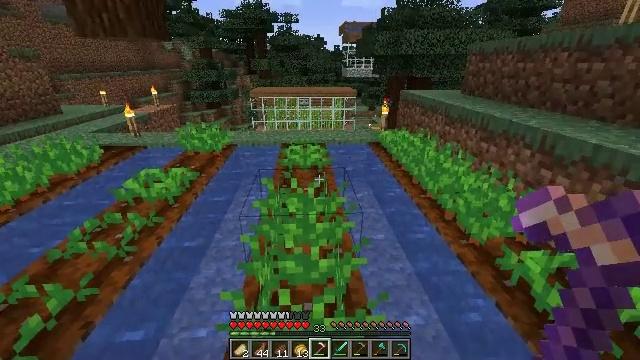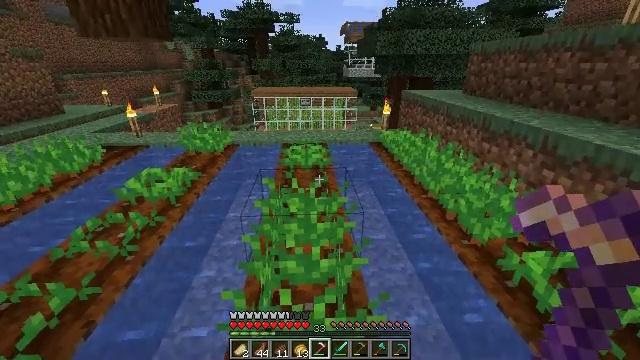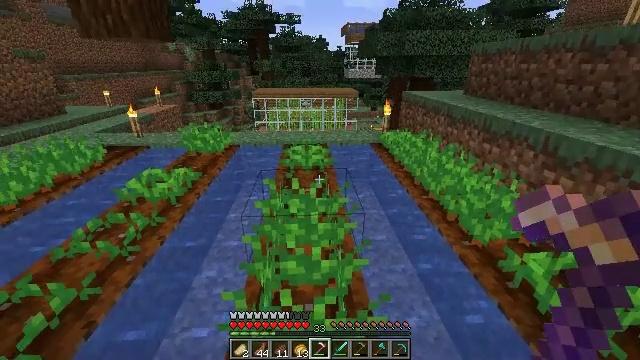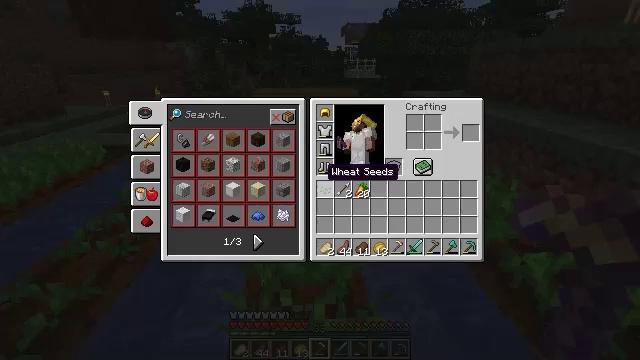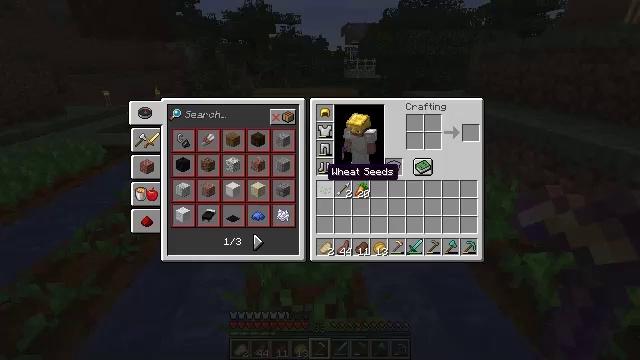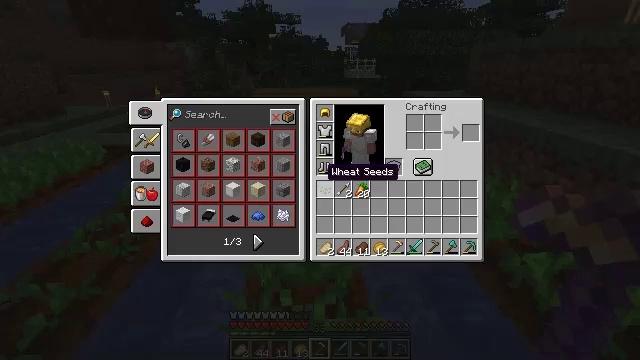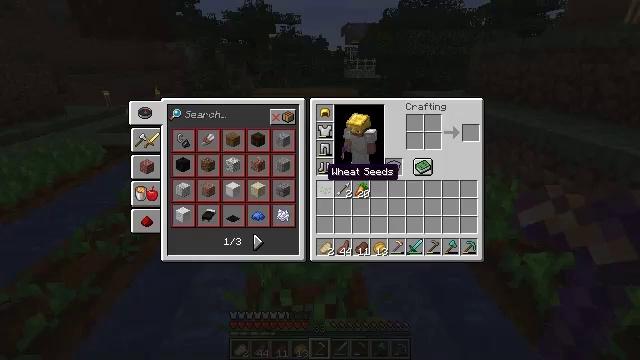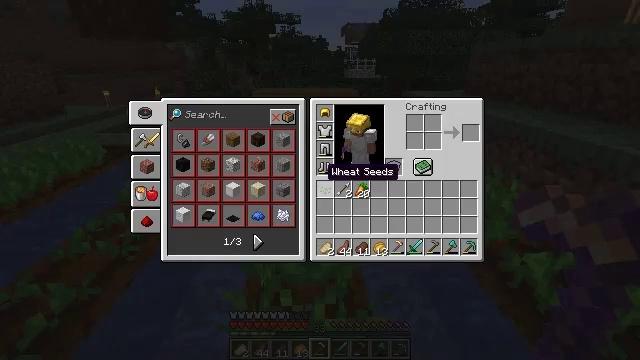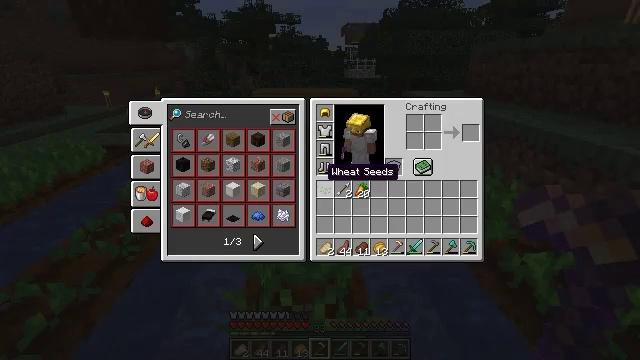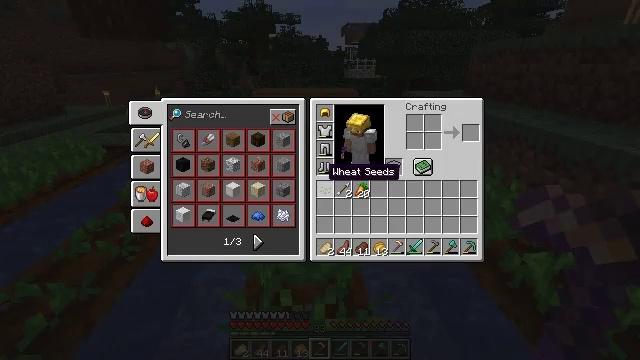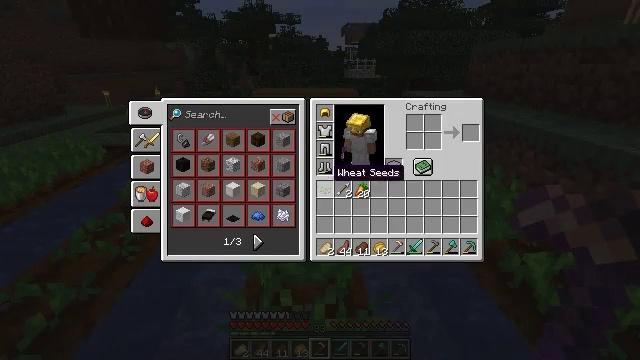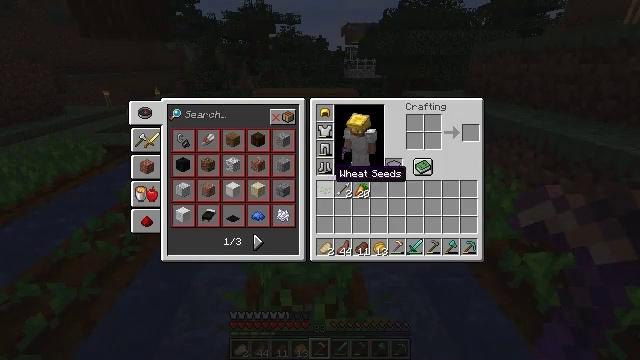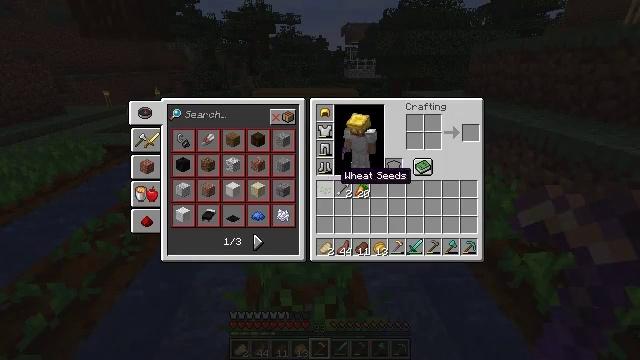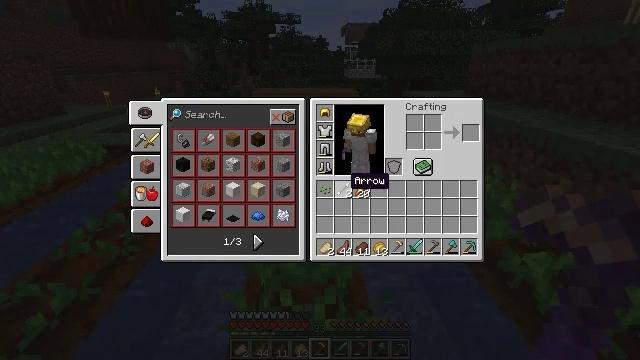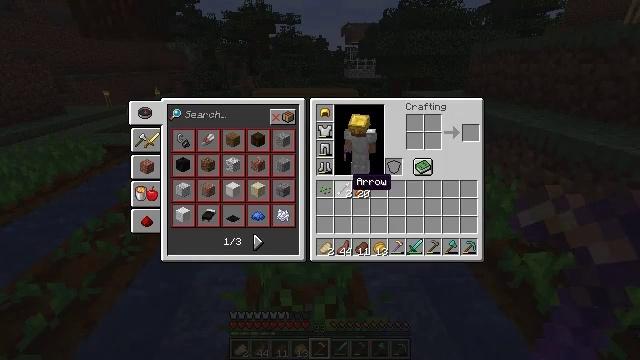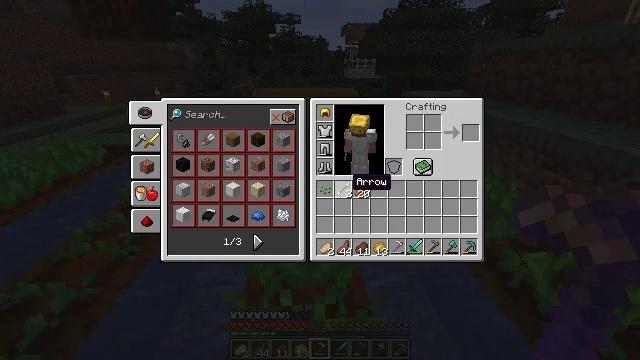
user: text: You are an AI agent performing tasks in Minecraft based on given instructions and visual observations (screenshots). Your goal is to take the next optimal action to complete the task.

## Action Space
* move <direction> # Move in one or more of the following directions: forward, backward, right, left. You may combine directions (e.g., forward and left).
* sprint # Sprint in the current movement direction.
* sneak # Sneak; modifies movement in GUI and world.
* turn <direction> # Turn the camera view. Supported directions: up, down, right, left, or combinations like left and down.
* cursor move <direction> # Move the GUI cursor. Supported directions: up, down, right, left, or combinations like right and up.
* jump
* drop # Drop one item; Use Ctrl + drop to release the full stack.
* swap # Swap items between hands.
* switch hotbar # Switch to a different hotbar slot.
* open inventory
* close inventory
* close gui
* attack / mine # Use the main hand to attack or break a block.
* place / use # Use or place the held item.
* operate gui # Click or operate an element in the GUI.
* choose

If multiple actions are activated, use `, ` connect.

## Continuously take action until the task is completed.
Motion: motion action
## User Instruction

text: Dig up carrots from the soil.
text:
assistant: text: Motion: no_op
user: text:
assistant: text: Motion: no_op
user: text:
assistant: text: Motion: open inventory
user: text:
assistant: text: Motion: open inventory
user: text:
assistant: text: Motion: open inventory
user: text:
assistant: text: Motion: no_op
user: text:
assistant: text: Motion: no_op
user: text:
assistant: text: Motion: no_op
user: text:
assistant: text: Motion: no_op
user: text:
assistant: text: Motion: no_op
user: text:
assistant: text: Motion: no_op
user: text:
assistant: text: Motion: no_op
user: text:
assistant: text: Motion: turn right
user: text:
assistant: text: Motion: no_op
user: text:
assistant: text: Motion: no_op
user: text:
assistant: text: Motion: no_op
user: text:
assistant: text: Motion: no_op
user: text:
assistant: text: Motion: no_op
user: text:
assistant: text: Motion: no_op
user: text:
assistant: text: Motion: no_op
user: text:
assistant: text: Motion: no_op
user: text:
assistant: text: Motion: no_op
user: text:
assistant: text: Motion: no_op
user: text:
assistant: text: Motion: no_op
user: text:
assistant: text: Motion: no_op
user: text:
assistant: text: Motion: no_op
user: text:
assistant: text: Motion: no_op
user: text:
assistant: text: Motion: attack / mine
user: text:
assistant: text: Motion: attack / mine
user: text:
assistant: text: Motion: turn down